Question: Here is the overview of my database. I'm sure I am making a very simple mistake but I have tried removing specifying the location but that did not work.
It will only work if I change insertDataName to "grayson"

Here is the code I am trying to use
'''
String insertDataName = "gray";
int insertDataValue = 1234;
int val = st.executeUpdate("INSERT into results (id, name ,value) VALUES (1, "+insertDataName+", "+insertDataValue+")");
'''
Error I a'm getting
'Unknown column 'gray' in 'field list''
That 'gray' is whatever I make insertDataName unless I make it 'grayson' then it doesn't enter anything into the name column.
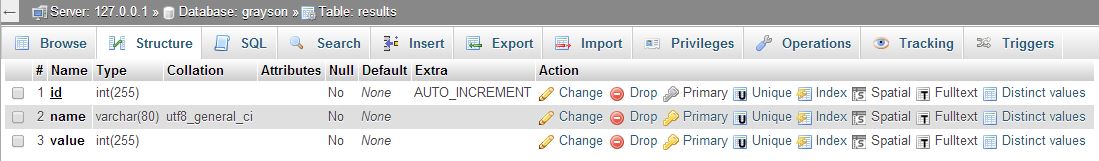
Answer: You're missing enclosing quotes for 'name' value
'''
"INSERT into results (id, name ,value) VALUES (1, '"+insertDataName+"', "+insertDataValue+")");
'''